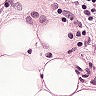
Metastatic tissue present: yes